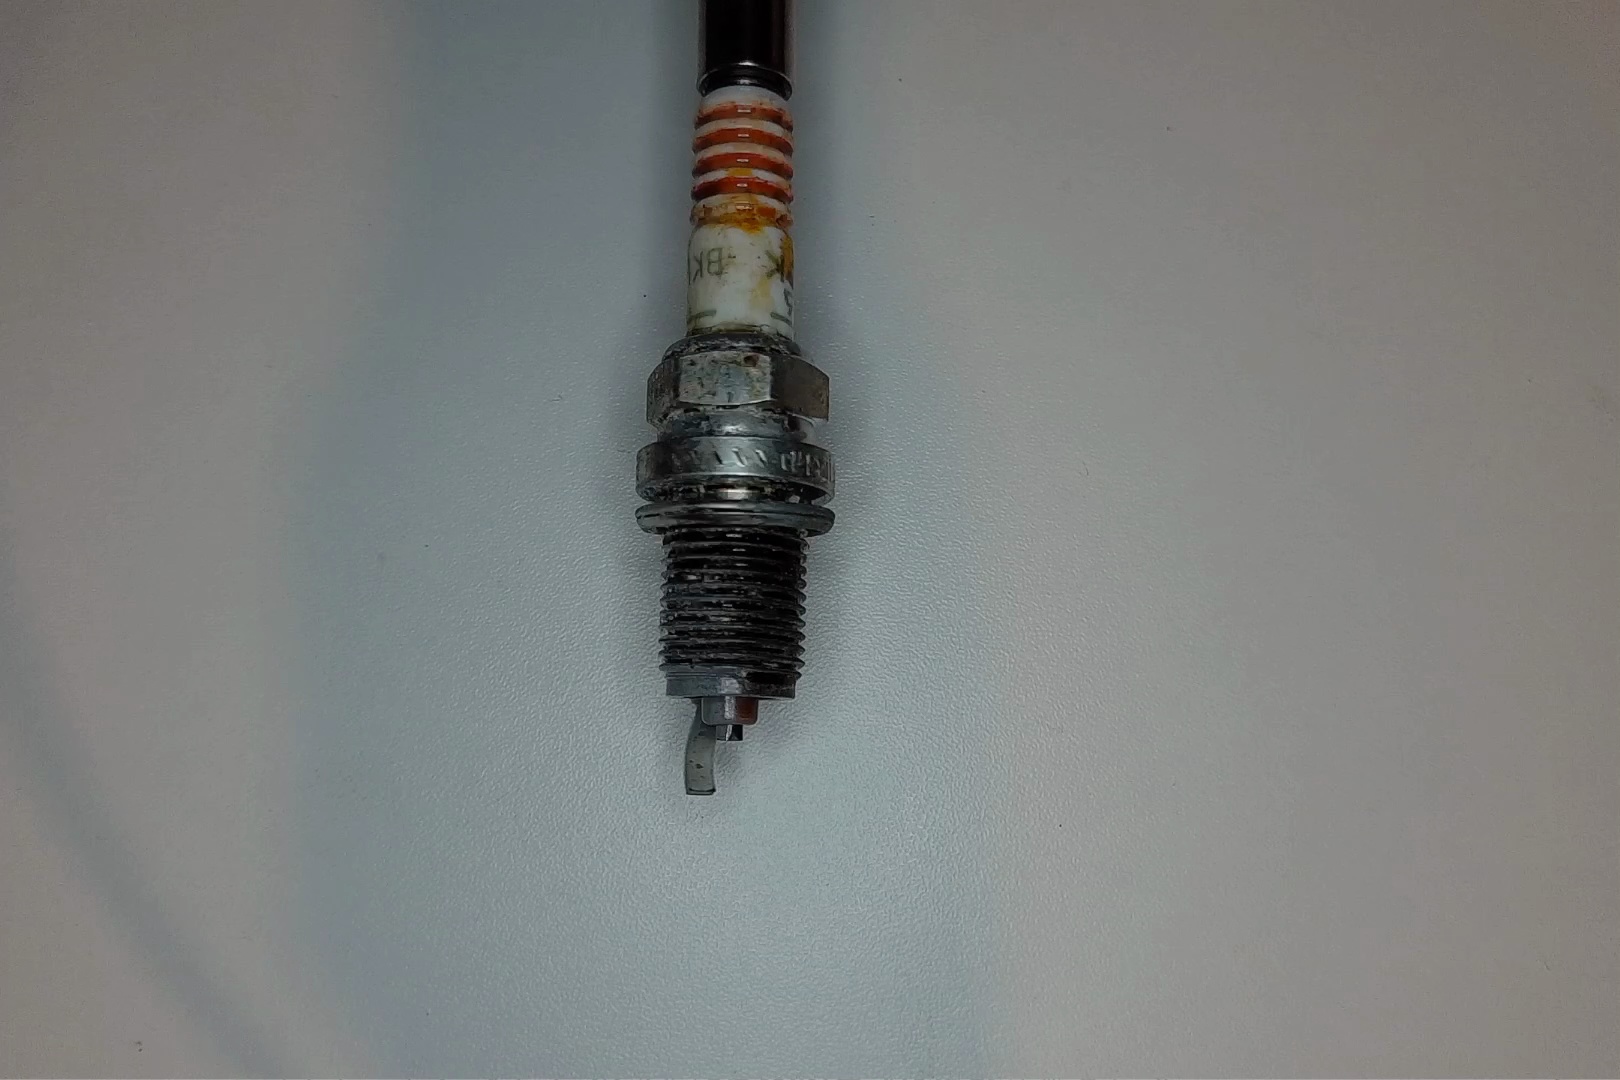
Label: anomaly